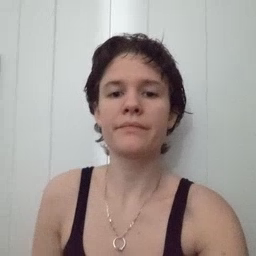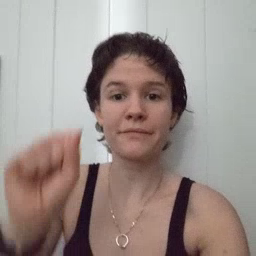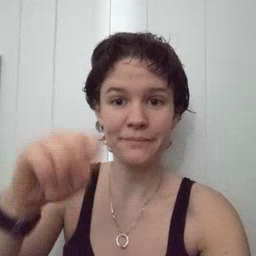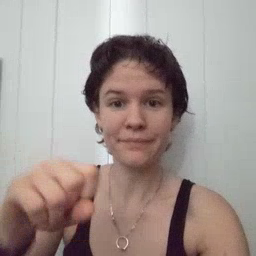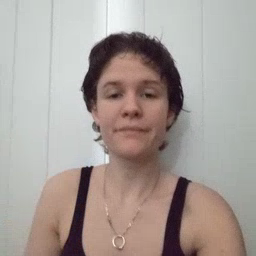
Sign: yes